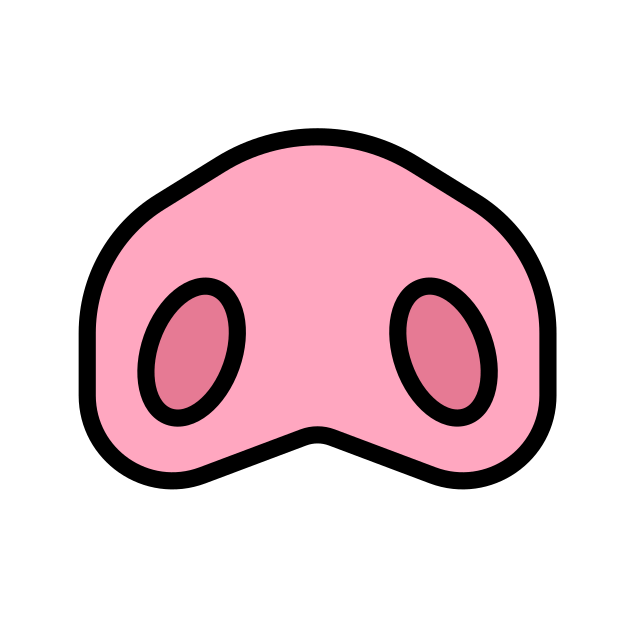
Emoji: 🐽
Name: pig nose
Unicode: 0x1f43d